Interaction volume radius: 10 \u00c5
Interaction volume height: 20 \u00c5
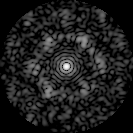
Disorder parameter: 0.7164